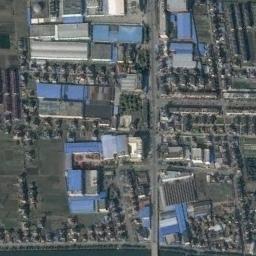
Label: industrial_area